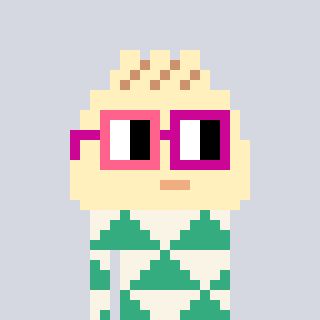
a pixel art character with square pink and red glasses, a porkbao-shaped head and a teal-colored body on a cool background